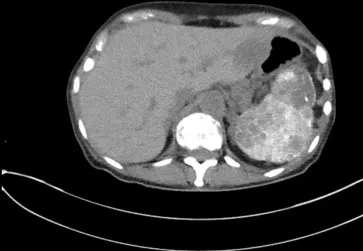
CT scans without contrast and MRI of the tumor lesions. Upper left and right images of a CT scan of the abdomen and pelvis showing hypodense tumor lesions in the liver.
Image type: radiology (ct)